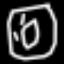
Label: donut